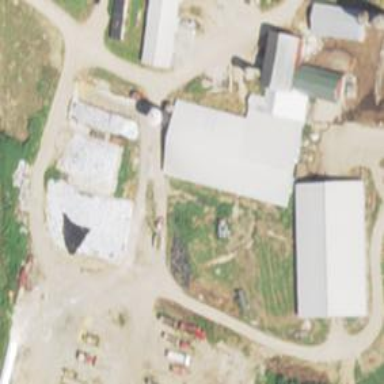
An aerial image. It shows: Silo.